Question: I know there have been several questions about using the Fast Fourier Transform (FFT) method in python, but unfortunately none of them could help me with my problem:
I want to use python to calculate the Fast Fourier Transform of a given two dimensional signal f, i.e. f(x,y). Pythons documentation helps a lot, solving a few issues, which the FFT brings with it, but i still end up with a slightly shifted frequency compared to the frequency i expect it to show. Here is my python code:
'''
from scipy.fftpack import fft, fftfreq, fftshift
import matplotlib.pyplot as plt
import numpy as np
import math
fq = 3.0 # frequency of signal to be sampled
N = 100.0 # Number of sample points within interval, on which signal is considered
x = np.linspace(0, 2.0 * np.pi, N) # creating equally spaced vector from 0 to 2pi, with spacing 2pi/N
y = x
xx, yy = np.meshgrid(x, y) # create 2D meshgrid
fnc = np.sin(2 * np.pi * fq * xx) # create a signal, which is simply a sine function with frequency fq = 3.0, modulating the x(!) direction
ft = np.fft.fft2(fnc) # calculating the fft coefficients
dx = x[1] - x[0] # spacing in x (and also y) direction (real space)
sampleFrequency = 2.0 * np.pi / dx
nyquisitFrequency = sampleFrequency / 2.0
freq_x = np.fft.fftfreq(ft.shape[0], d = dx) # return the DFT sample frequencies
freq_y = np.fft.fftfreq(ft.shape[1], d = dx)
freq_x = np.fft.fftshift(freq_x) # order sample frequencies, such that 0-th frequency is at center of spectrum
freq_y = np.fft.fftshift(freq_y)
half = len(ft) / 2 + 1 # calculate half of spectrum length, in order to only show positive frequencies
plt.imshow(
2 * abs(ft[:half,:half]) / half,
aspect = 'auto',
extent = (0, freq_x.max(), 0, freq_y.max()),
origin = 'lower',
interpolation = 'nearest',
)
plt.grid()
plt.colorbar()
plt.show()
'''
And what i get out of this when running it, is:

Now you see that the frequency in x direction is not exactly at 'fq = 3', but slightly shifted to the left. Why is this?
I would assume that is has to do with the fact, that FFT is an algorithm using symmetry arguments and
'''
half = len(ft) / 2 + 1
'''
is used to show the frequencies at the proper place. But I don't quite understand what the exact problem is and how to fix it.
Edit: I have also tried using a higher sampling frequency (N = 10000.0), which did not solve the issue, but instead shifted the frequency slightly too far to the right. So i am pretty sure that the problem is not the sampling frequency.
Note: I'm aware of the fact, that the leakage effect leads to unphysical amplitudes here, but in this post I am primarily interested in the correct frequencies.
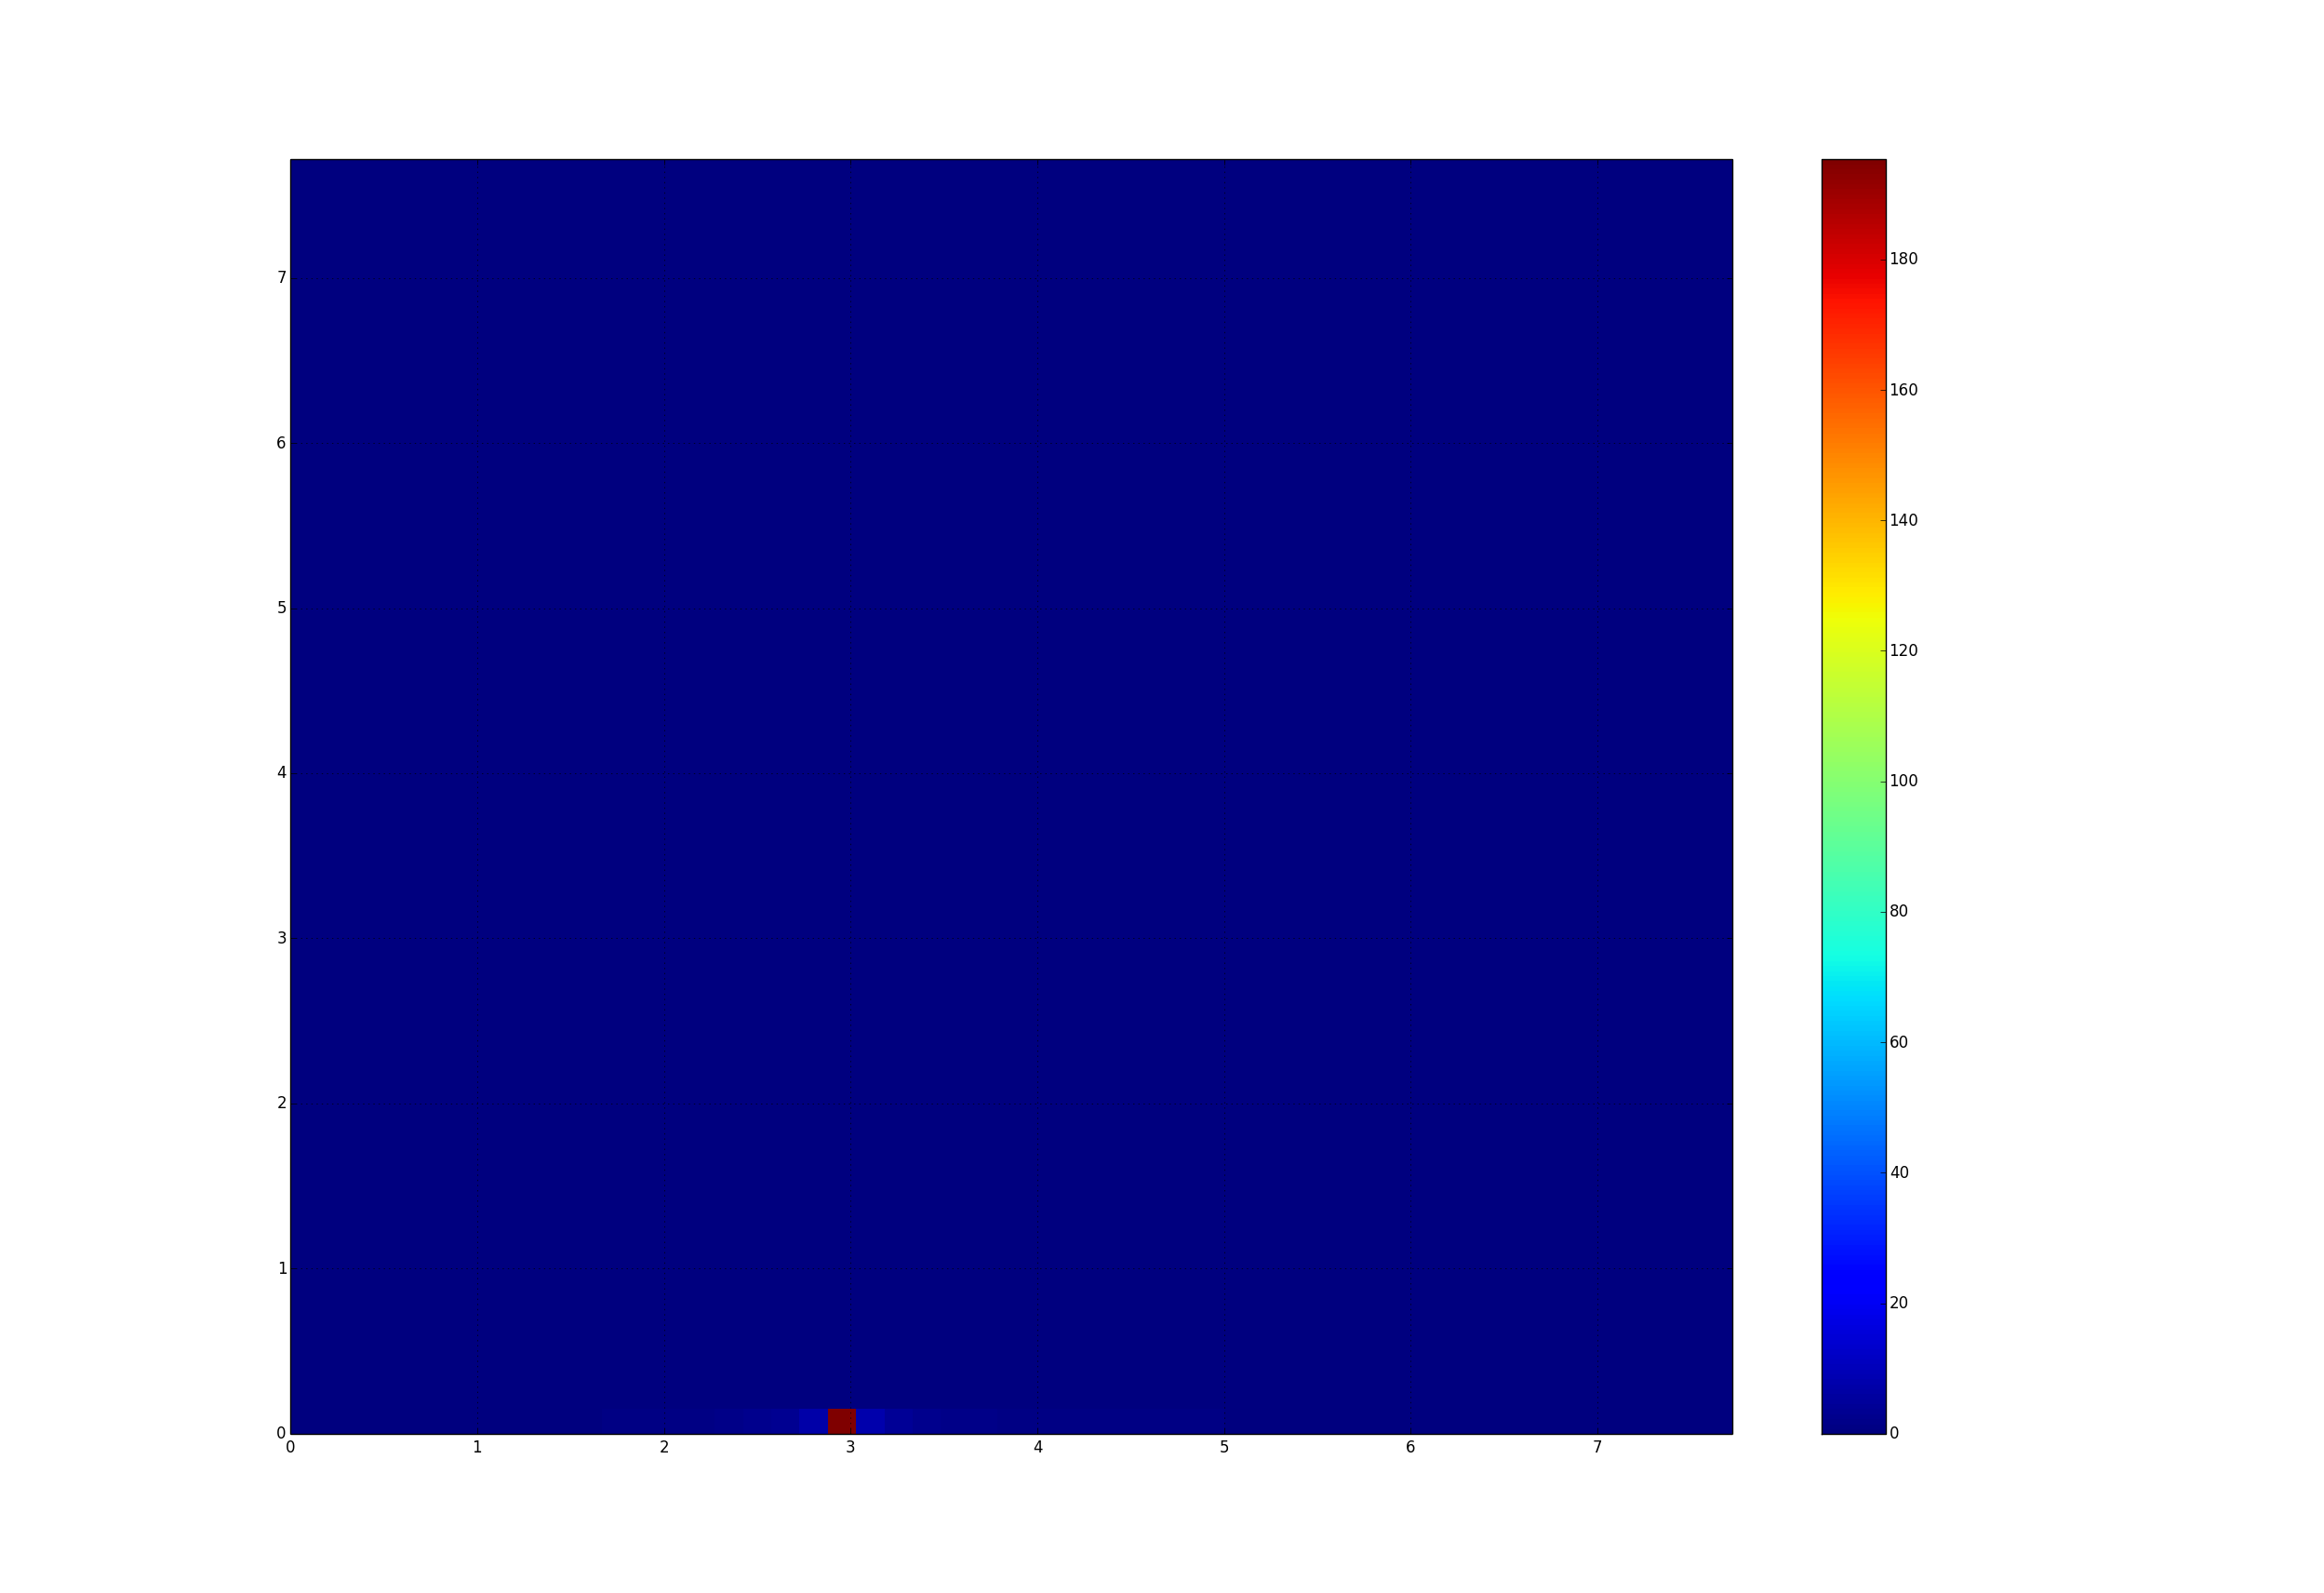
Answer: I found a number of issues
you use '2 * np.pi' twice, you should choose one of either linspace or the arg to sine as radians if you want a nice integer number of cycles
additionally 'np.linspace' defaults to 'endpoint=True', giving you an extra point for 101 instead of 100
'''
fq = 3.0 # frequency of signal to be sampled
N = 100 # Number of sample points within interval, on which signal is considered
x = np.linspace(0, 1, N, endpoint=False) # creating equally spaced vector from 0 to 2pi, with spacing 2pi/N
y = x
xx, yy = np.meshgrid(x, y) # create 2D meshgrid
fnc = np.sin(2 * np.pi * fq * xx) # create a signal, which is simply a sine function with frequency fq = 3.0, modulating the x(!) direction
'''
you can check these issues:
'''
len(x)
Out[228]: 100
plt.plot(fnc[0])
'''
fixing the linspace endpoint now means you have an even number of fft bins so you drop the '+ 1' in the 'half' calc
'matshow()' appears to have better defaults, your 'extent = (0, freq_x.max(), 0, freq_y.max()),' in 'imshow' appears to fubar the fft bin numbering
'''
from scipy.fftpack import fft, fftfreq, fftshift
import matplotlib.pyplot as plt
import numpy as np
import math
fq = 3.0 # frequency of signal to be sampled
N = 100 # Number of sample points within interval, on which signal is considered
x = np.linspace(0, 1, N, endpoint=False) # creating equally spaced vector from 0 to 2pi, with spacing 2pi/N
y = x
xx, yy = np.meshgrid(x, y) # create 2D meshgrid
fnc = np.sin(2 * np.pi * fq * xx) # create a signal, which is simply a sine function with frequency fq = 3.0, modulating the x(!) direction
plt.plot(fnc[0])
ft = np.fft.fft2(fnc) # calculating the fft coefficients
#dx = x[1] - x[0] # spacing in x (and also y) direction (real space)
#sampleFrequency = 2.0 * np.pi / dx
#nyquisitFrequency = sampleFrequency / 2.0
#
#freq_x = np.fft.fftfreq(ft.shape[0], d=dx) # return the DFT sample frequencies
#freq_y = np.fft.fftfreq(ft.shape[1], d=dx)
#
#freq_x = np.fft.fftshift(freq_x) # order sample frequencies, such that 0-th frequency is at center of spectrum
#freq_y = np.fft.fftshift(freq_y)
half = len(ft) // 2 # calculate half of spectrum length, in order to only show positive frequencies
plt.matshow(
2 * abs(ft[:half, :half]) / half,
aspect='auto',
origin='lower'
)
plt.grid()
plt.colorbar()
plt.show()
'''
zoomed the plot:
<URL>